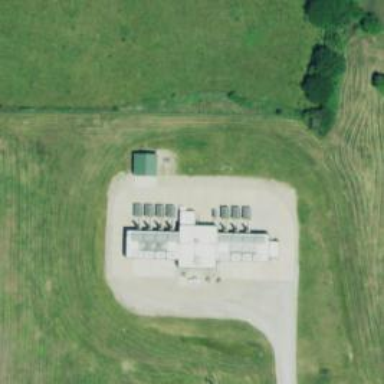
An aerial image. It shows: Generator is pictured.